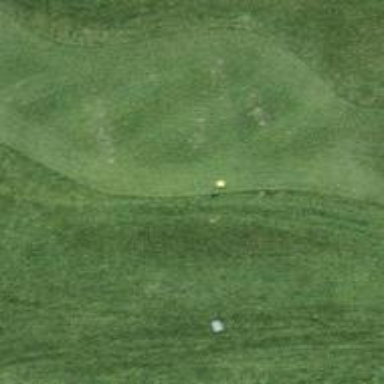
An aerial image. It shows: Grass area designated as golf tee.